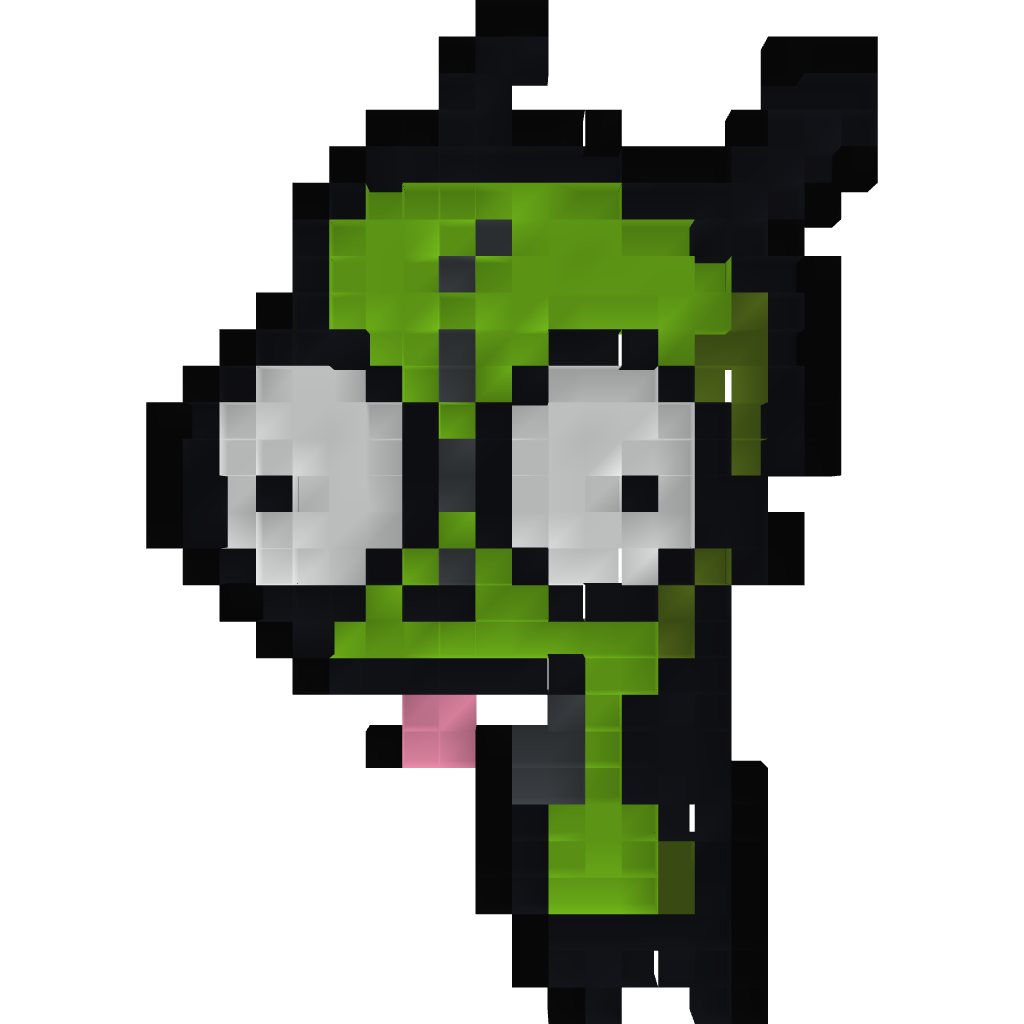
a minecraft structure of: Gir Pixel Art